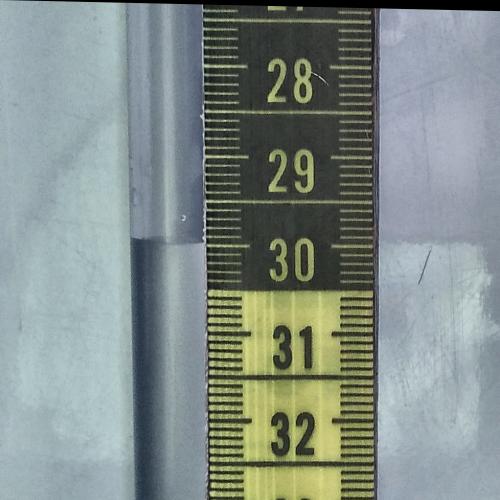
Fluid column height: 30.0 cm